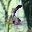
Label: 6